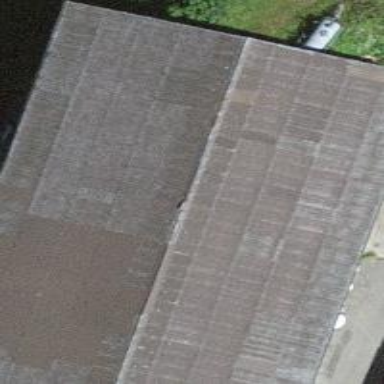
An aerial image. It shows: Rural barn.